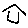
Label: house